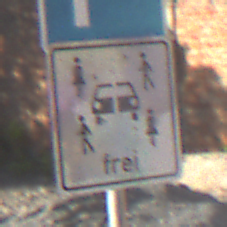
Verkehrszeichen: CarsharingfahrzeugeFrei
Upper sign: Parken
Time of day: MorningAfternoon
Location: Outdoor (Suburban)
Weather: PartlyCloudy
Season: NotSpecified
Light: Natural